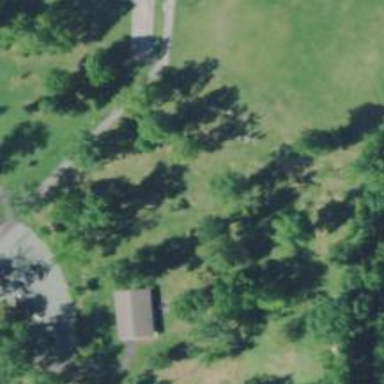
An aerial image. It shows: Disc golf basket.